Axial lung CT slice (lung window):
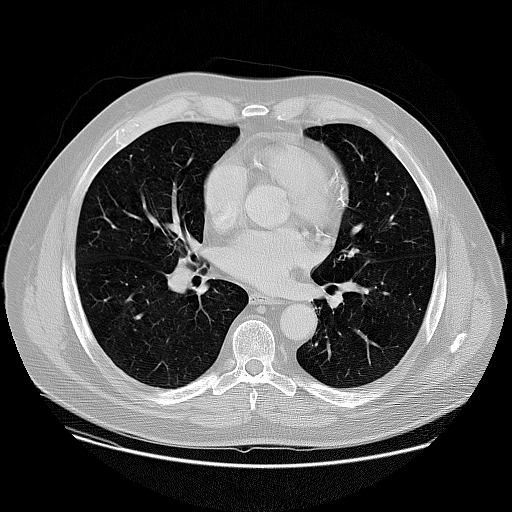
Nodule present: no